Field crop: maize
Growth stage: 2
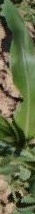
Species: maize